Field crop: maize
Growth stage: 2
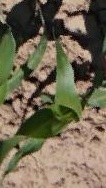
Species: maize